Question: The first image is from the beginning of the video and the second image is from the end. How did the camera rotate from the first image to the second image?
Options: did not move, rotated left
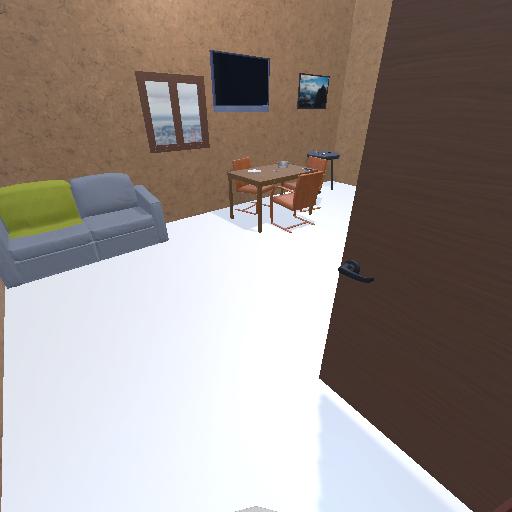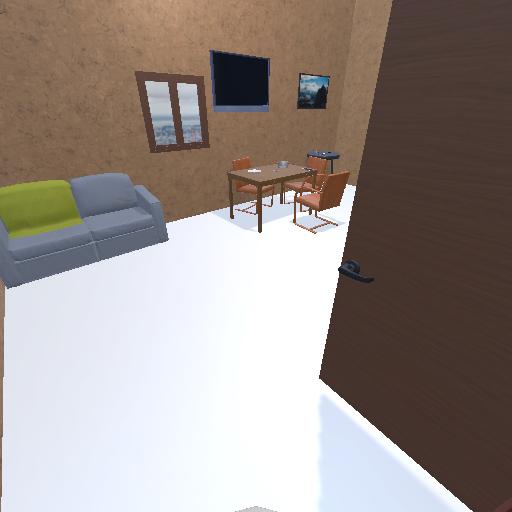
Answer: did not move